Question: I have 2 projects in this app. One of this is supposed to make the connection with the database.

I am trying to add the methods from the BLL project to the MVC_BO. I already added the reference, but when I try the "using BLL" the MVC_BO does not recognize the reference.
Both files in BLL project are using namespace BLL (as you can see in the image below)
<URL>
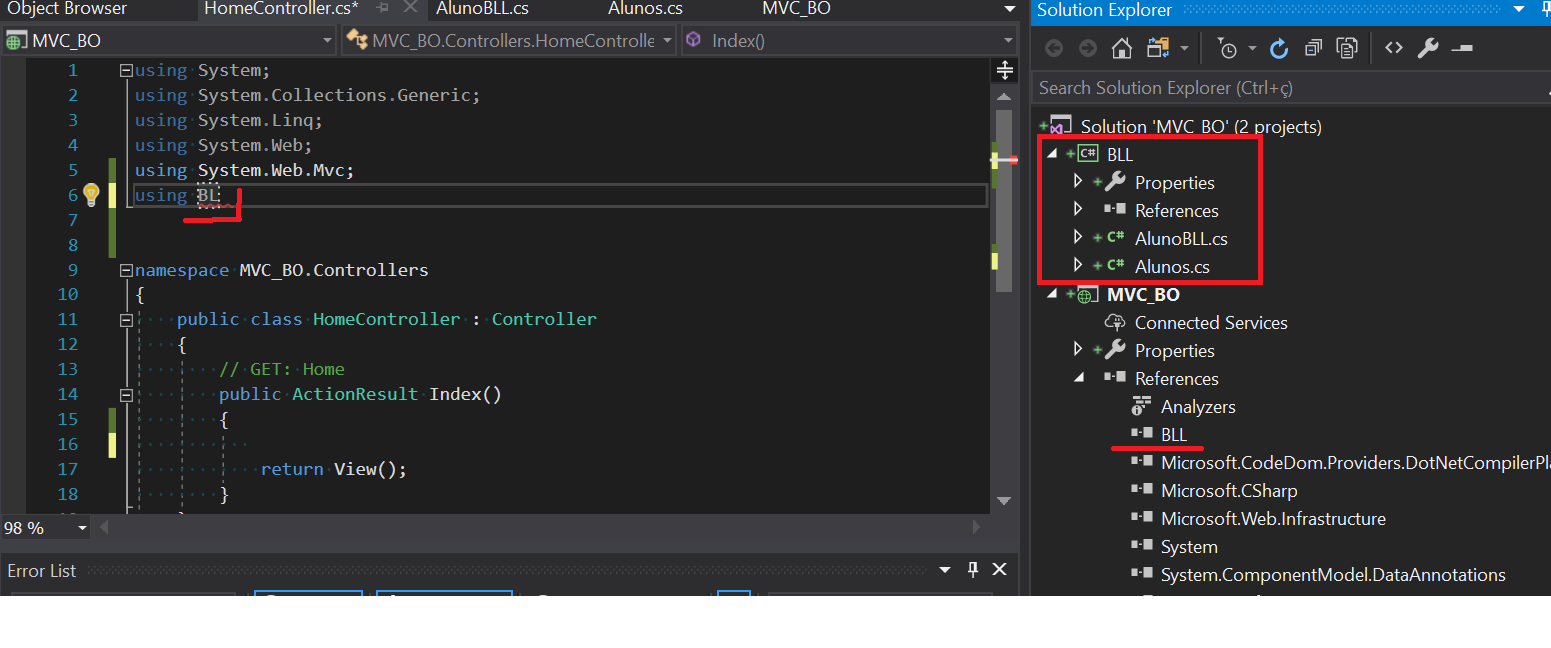
Answer: Your classes are not public, so nothing is being exported from that namespace. Make your classes public. They are internal by default.